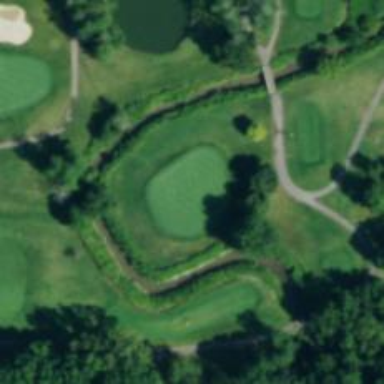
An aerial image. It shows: Golf hole.